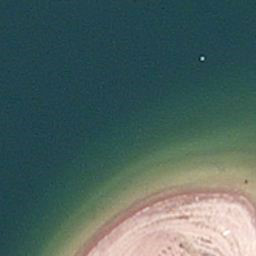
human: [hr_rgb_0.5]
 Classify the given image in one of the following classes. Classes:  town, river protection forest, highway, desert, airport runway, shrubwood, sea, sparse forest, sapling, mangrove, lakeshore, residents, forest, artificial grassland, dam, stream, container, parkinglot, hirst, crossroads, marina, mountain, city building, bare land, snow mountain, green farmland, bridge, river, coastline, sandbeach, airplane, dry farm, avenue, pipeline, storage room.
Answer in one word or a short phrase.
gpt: lakeshore